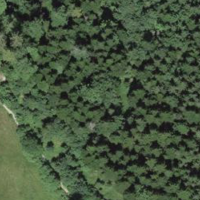
EUNIS habitat code: 44
Species observed at this site:
Calluna vulgaris